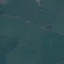
Label: Pasture